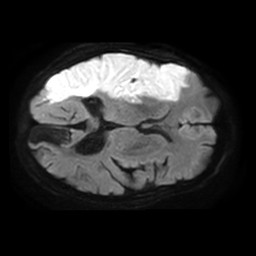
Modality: TRACE
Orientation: axial
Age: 62
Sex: female
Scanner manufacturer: philips
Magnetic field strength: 1.5 T
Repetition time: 3.412 s
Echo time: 0.06922 s